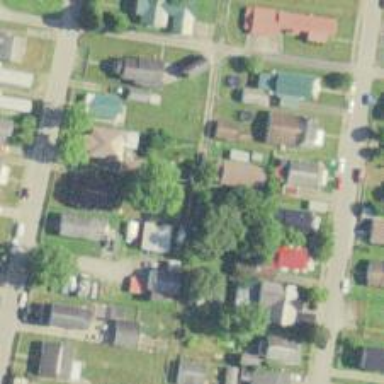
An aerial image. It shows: Alley classified as service road.